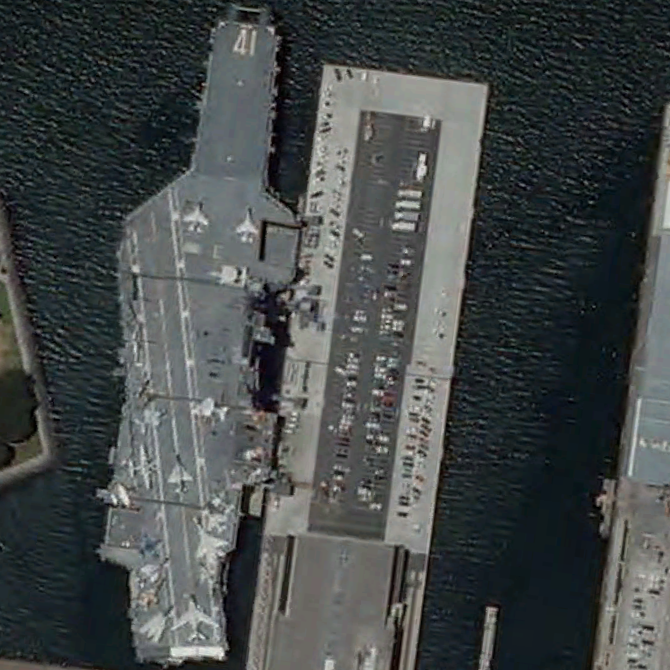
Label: Midway-class_aircraft_carrier